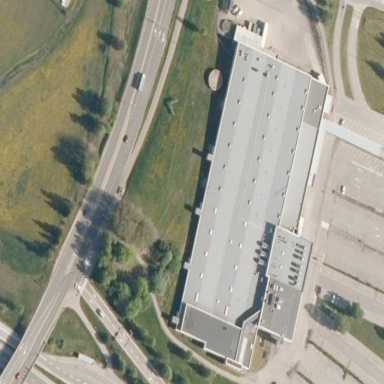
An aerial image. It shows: Building housing furniture shop.